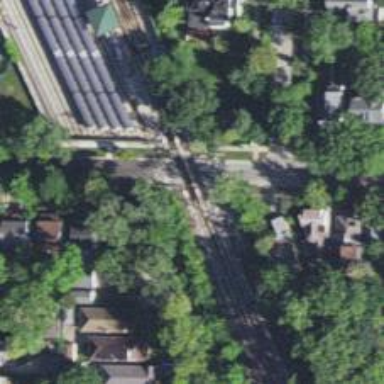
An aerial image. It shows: Railway crossing.